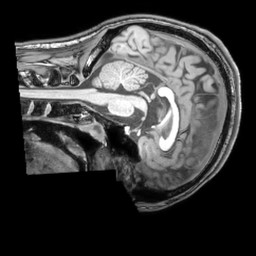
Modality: T1w
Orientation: sagittal
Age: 18
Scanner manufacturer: philips
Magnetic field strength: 3 T
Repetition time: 0.007 s
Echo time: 0.003501 s